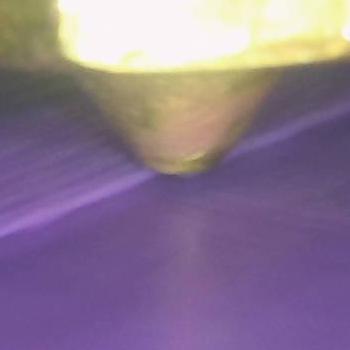
Flow rate: 42%